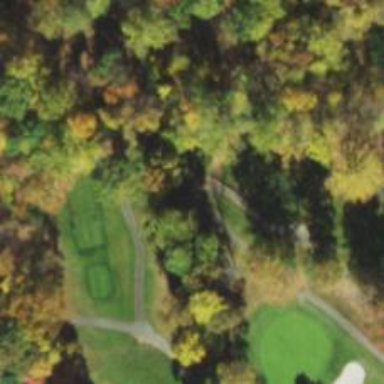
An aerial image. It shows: Service road used as golf cart path.